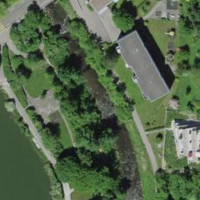
EUNIS habitat code: 53
Species observed at this site:
Geranium robertianum
Cinclus cinclus